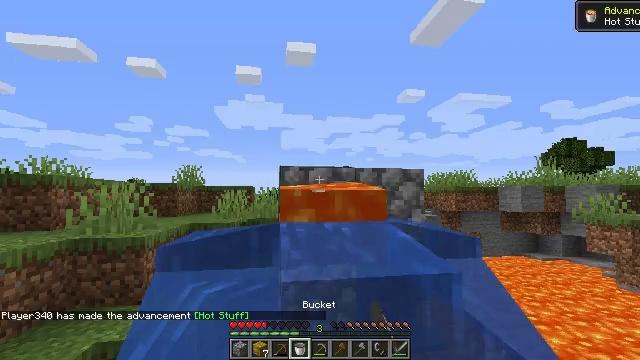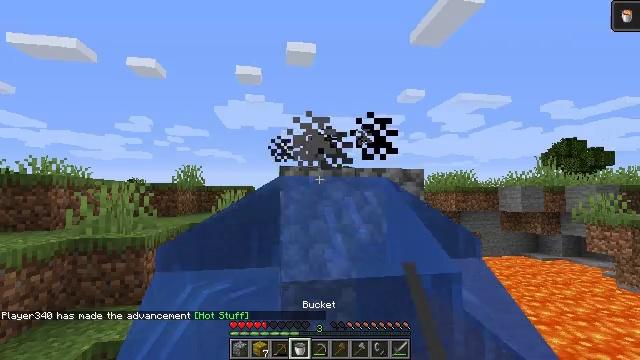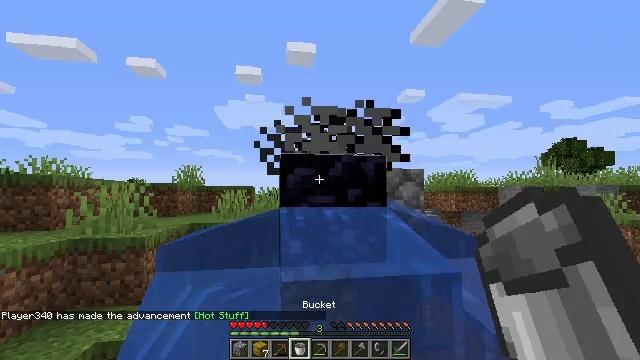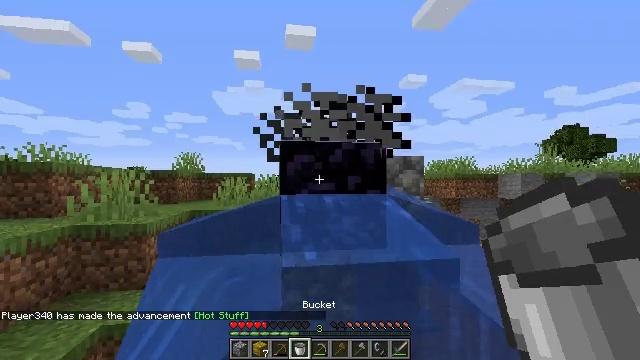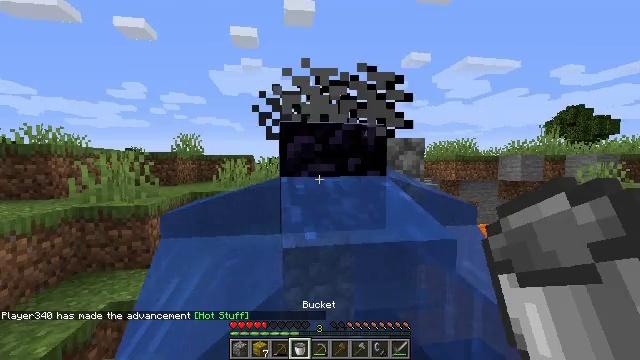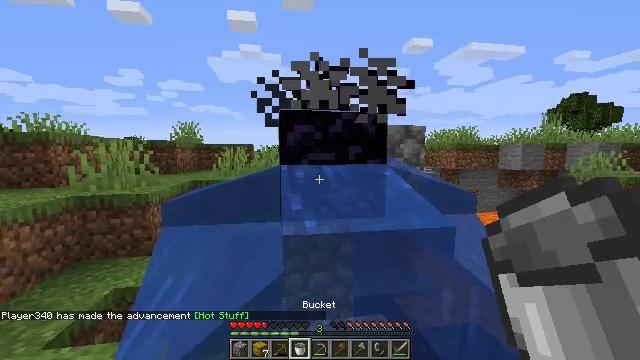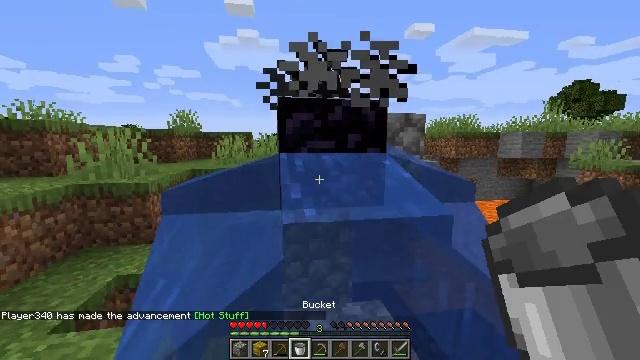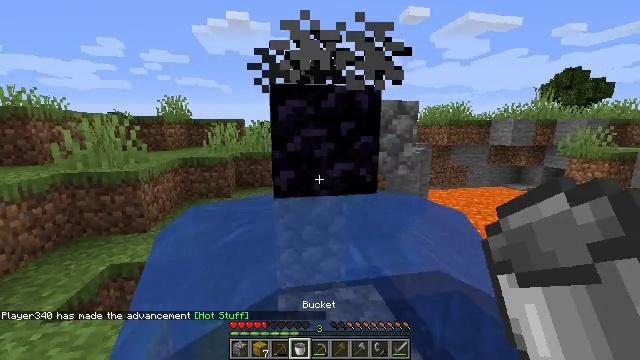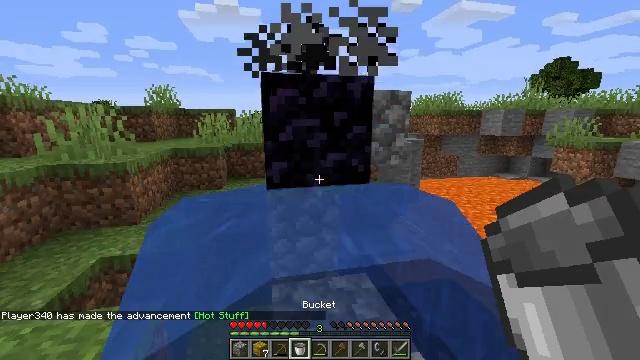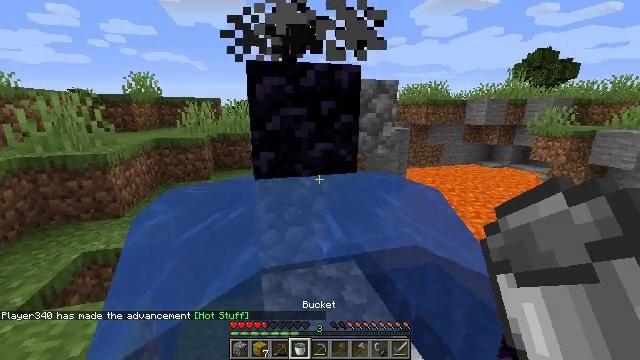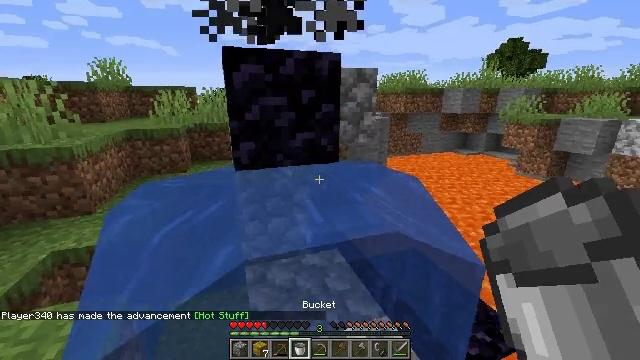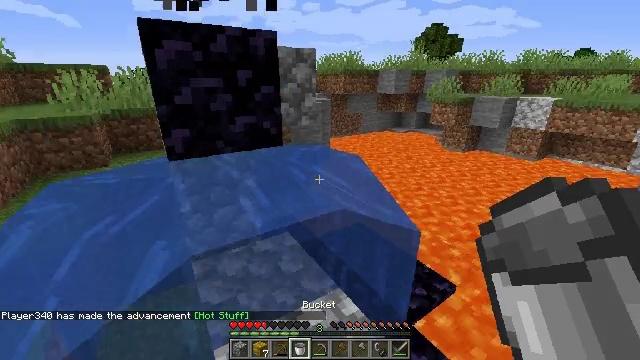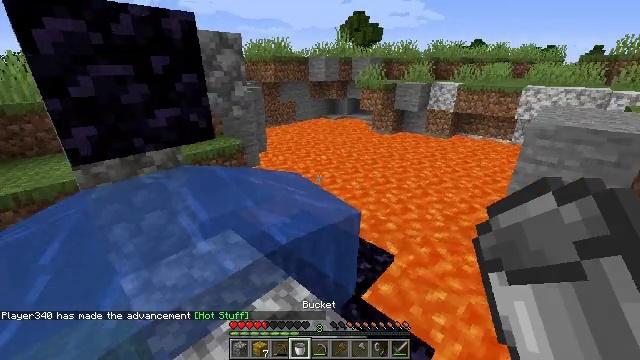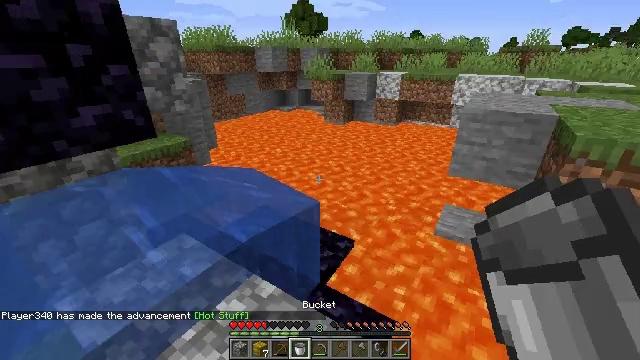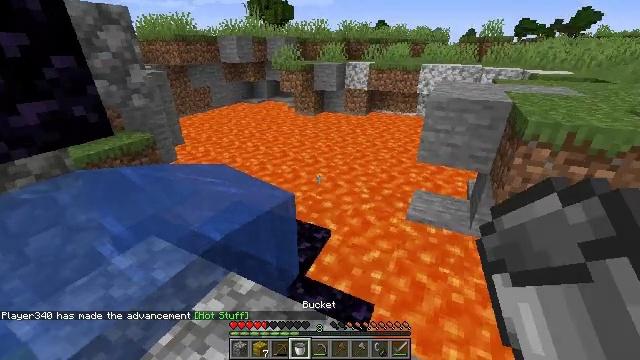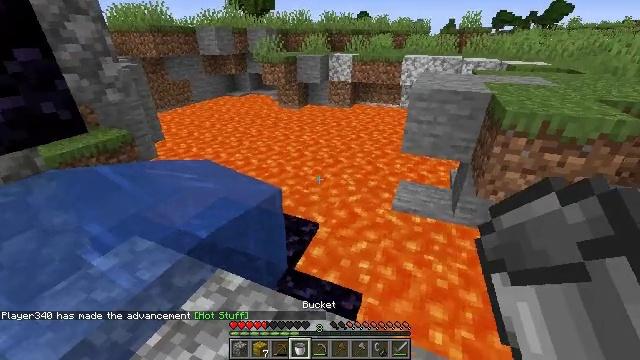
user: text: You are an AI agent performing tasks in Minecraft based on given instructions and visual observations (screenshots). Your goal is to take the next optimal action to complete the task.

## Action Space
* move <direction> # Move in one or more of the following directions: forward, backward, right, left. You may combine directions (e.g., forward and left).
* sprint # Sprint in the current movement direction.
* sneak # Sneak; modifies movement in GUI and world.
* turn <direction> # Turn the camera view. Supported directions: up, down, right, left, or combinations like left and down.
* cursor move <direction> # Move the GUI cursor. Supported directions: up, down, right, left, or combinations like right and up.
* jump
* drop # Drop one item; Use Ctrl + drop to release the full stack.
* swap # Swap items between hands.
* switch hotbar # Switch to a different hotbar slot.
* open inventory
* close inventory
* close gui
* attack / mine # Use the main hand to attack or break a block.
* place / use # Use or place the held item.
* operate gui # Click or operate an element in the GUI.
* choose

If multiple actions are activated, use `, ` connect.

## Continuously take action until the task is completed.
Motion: motion action
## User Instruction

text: Gather materials such as cobblestone.
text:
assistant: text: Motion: no_op
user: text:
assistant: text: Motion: no_op
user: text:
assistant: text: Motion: turn down
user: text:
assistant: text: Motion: turn down
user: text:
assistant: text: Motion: turn down
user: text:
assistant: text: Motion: turn down
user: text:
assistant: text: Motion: turn right and down
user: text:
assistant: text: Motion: turn right and down
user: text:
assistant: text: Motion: turn right and down
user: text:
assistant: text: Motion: turn right and down
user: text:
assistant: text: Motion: turn right and down
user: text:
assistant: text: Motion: turn right and down
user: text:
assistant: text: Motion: turn right and down
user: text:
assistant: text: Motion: turn right and down
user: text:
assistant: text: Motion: turn right and down
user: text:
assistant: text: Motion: turn right and down
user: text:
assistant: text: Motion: turn right and down
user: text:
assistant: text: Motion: turn right and down
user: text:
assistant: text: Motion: no_op
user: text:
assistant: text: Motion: no_op
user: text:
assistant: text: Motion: turn right
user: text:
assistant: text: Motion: turn right
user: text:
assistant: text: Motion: turn right and down
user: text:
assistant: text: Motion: no_op
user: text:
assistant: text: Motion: no_op
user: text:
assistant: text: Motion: no_op
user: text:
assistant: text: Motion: no_op
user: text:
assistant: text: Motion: no_op
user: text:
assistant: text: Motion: no_op
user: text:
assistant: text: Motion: no_op